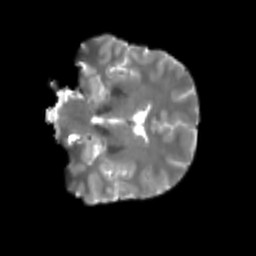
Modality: T2w
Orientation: coronal
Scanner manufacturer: siemens
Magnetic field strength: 3 T
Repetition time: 4 s
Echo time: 0.0594 s